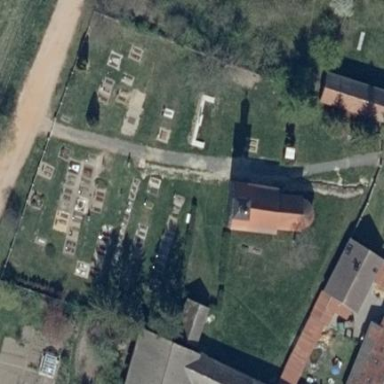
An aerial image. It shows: Grave yard.